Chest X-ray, PA view. Patient: 13 years old, sex M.
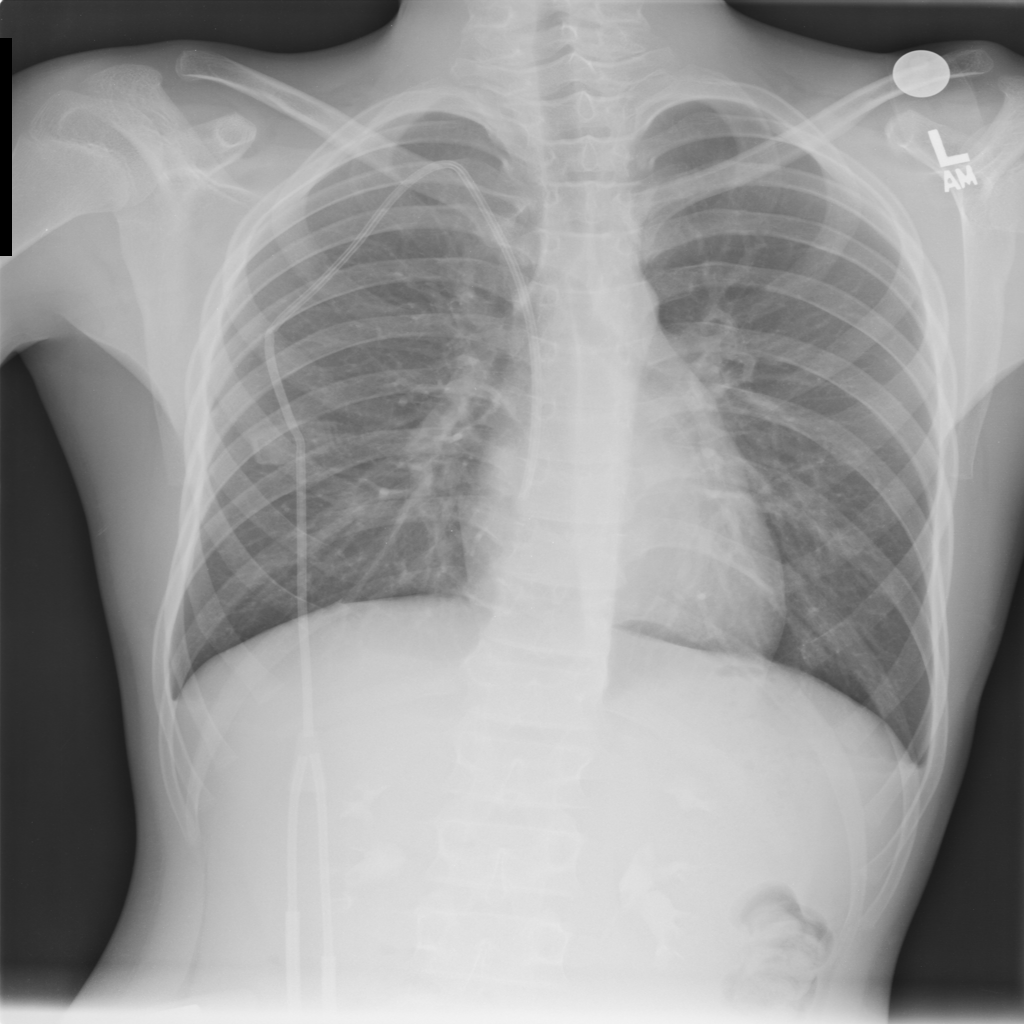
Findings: No Finding